Question: I am trying to create a review system from a rating via a url.
I would like to use ajax to retrieve the contents of the url to then process it in my js as a number.
But I feel like the ajax happens after my page loads and so my js returns nothing to me.
Do you have an idea to solve my problem please?
Thank you
(I'm a beginner and I tweaked... watch your eyes! ^^ )
'''
<body>
<div class="container">
<div class="medal">
<pre id="cible"></pre>
<span class="stars" id="stars" data-rating="" data-num-stars="5" ></span>
<div class="note"><span id="note"></span><span>/5</span></div>
<div class="avis"><span id="avis"></span><span> avis clients</span></div>
<div class="medal_text">Avis verifies</div>
</div>
</div>
</body>
ajax/JS
$.ajax({
method: "GET", // GET ou POST comme tu veut
url: "content.php", // La page qui va faire le traitement
dataType: 'json',
data: {
cle: "pre"
}, // Les donnees a envoyer
success: function (resultat) {
$('#cible').html(resultat);
}
})
// LIRE TEXT ET SORTIR TABLEAU DES 2 VALEURS
var myString = document.getElementsByTagName('pre')[0].innerHTML;
var splits = myString.split(";", 2);
console.log(+splits);
console.log(+splits[0]); // affiche "le premier element"
console.log(+splits[1]);
note = splits[1]
function roundHalf(note) {
return Math.round(note * 10) / 10;
}
document.getElementById("note").innerHTML = roundHalf(note);
avis = splits[0]
document.getElementById("avis").innerHTML = avis;
// $(element).attr('data-key', 'value');
var myData = document.getElementById("stars").setAttribute("data-rating", roundHalf(note));
//ES5
$.fn.stars = function () {
return $(this).each(function () {
var rating = $(this).data("rating");
var fullStar = new Array(Math.floor(rating + 1)).join('<i class="fas fa-star"></i>');
var halfStar = ((rating % 1) !== 0) ? '<i class="fas fa-star-half-alt"></i>' : '';
var noStar = new Array(Math.floor($(this).data("numStars") + 1 - rating)).join(
'<i class="far fa-star"></i>');
$(this).html(fullStar + halfStar + noStar);
});
}
//ES6
$.fn.stars = function () {
return $(this).each(function () {
const rating = $(this).data("rating");
const numStars = $(this).data("numStars");
const fullStar = '<i class="fas fa-star"></i>'.repeat(Math.floor(rating));
const halfStar = (rating % 1 !== 0) ? '<i class="fas fa-star-half-alt"></i>' : '';
const noStar = '<i class="far fa-star"></i>'.repeat(Math.floor(numStars - rating));
$(this).html('${fullStar}${halfStar}${noStar}');
});
}
$(function () {
$('.stars').stars();
});
php
<?php
$text = file_get_contents("https://cl.avis-verifies.com/fr/cache/2/e/8/2e88d3bd-ea3f-96a4-9db4-70d3c8494879/AWS/2e88d3bd-ea3f-96a4-9db4-70d3c8494879_infosite.txt");
echo json_encode($text);
?>
'''

If i insert directly the content of the url in the html,
'<pre style="word-wrap: break-word; white-space: pre-wrap;">16;4.14</pre>'
and delete the ajax part, the code is working fine.
<URL>
Why, when i use ajax to fill the the code bellow doesn't work ?
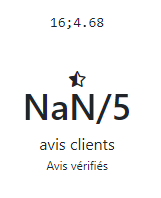
Answer: Do the work when you have the value, not before.
You have the value in the 'success' callback of '$.ajax()'. Every other piece of code in your JS script runs before that.
JS
'''
function roundHalf(value) {
return Math.round(value) / 10;
}
// this section runs before
$.ajax({
method: "GET",
url: "content.php",
dataType: 'json',
data: {
cle: "pre"
},
success: function (resultat) {
// NOW is the time to do the work
var splits = resultat.split(";", 2);
$("#note").text(roundHalf(splits[1]));
$("#avis").text(splits[0]);
$("#stars").data('rating', splits[1]).stars();
}
});
// this section runs before
'''
PHP
'''
<?php
$text = file_get_contents("https://cl.avis-verifies.com/fr/cache/2/e/8/2e88d3bd-ea3f-96a4-9db4-70d3c8494879/AWS/2e88d3bd-ea3f-96a4-9db4-70d3c8494879_infosite.txt");
header('Content-Type: text/plain; charset=utf-8');
echo $text;
?>
'''